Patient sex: M
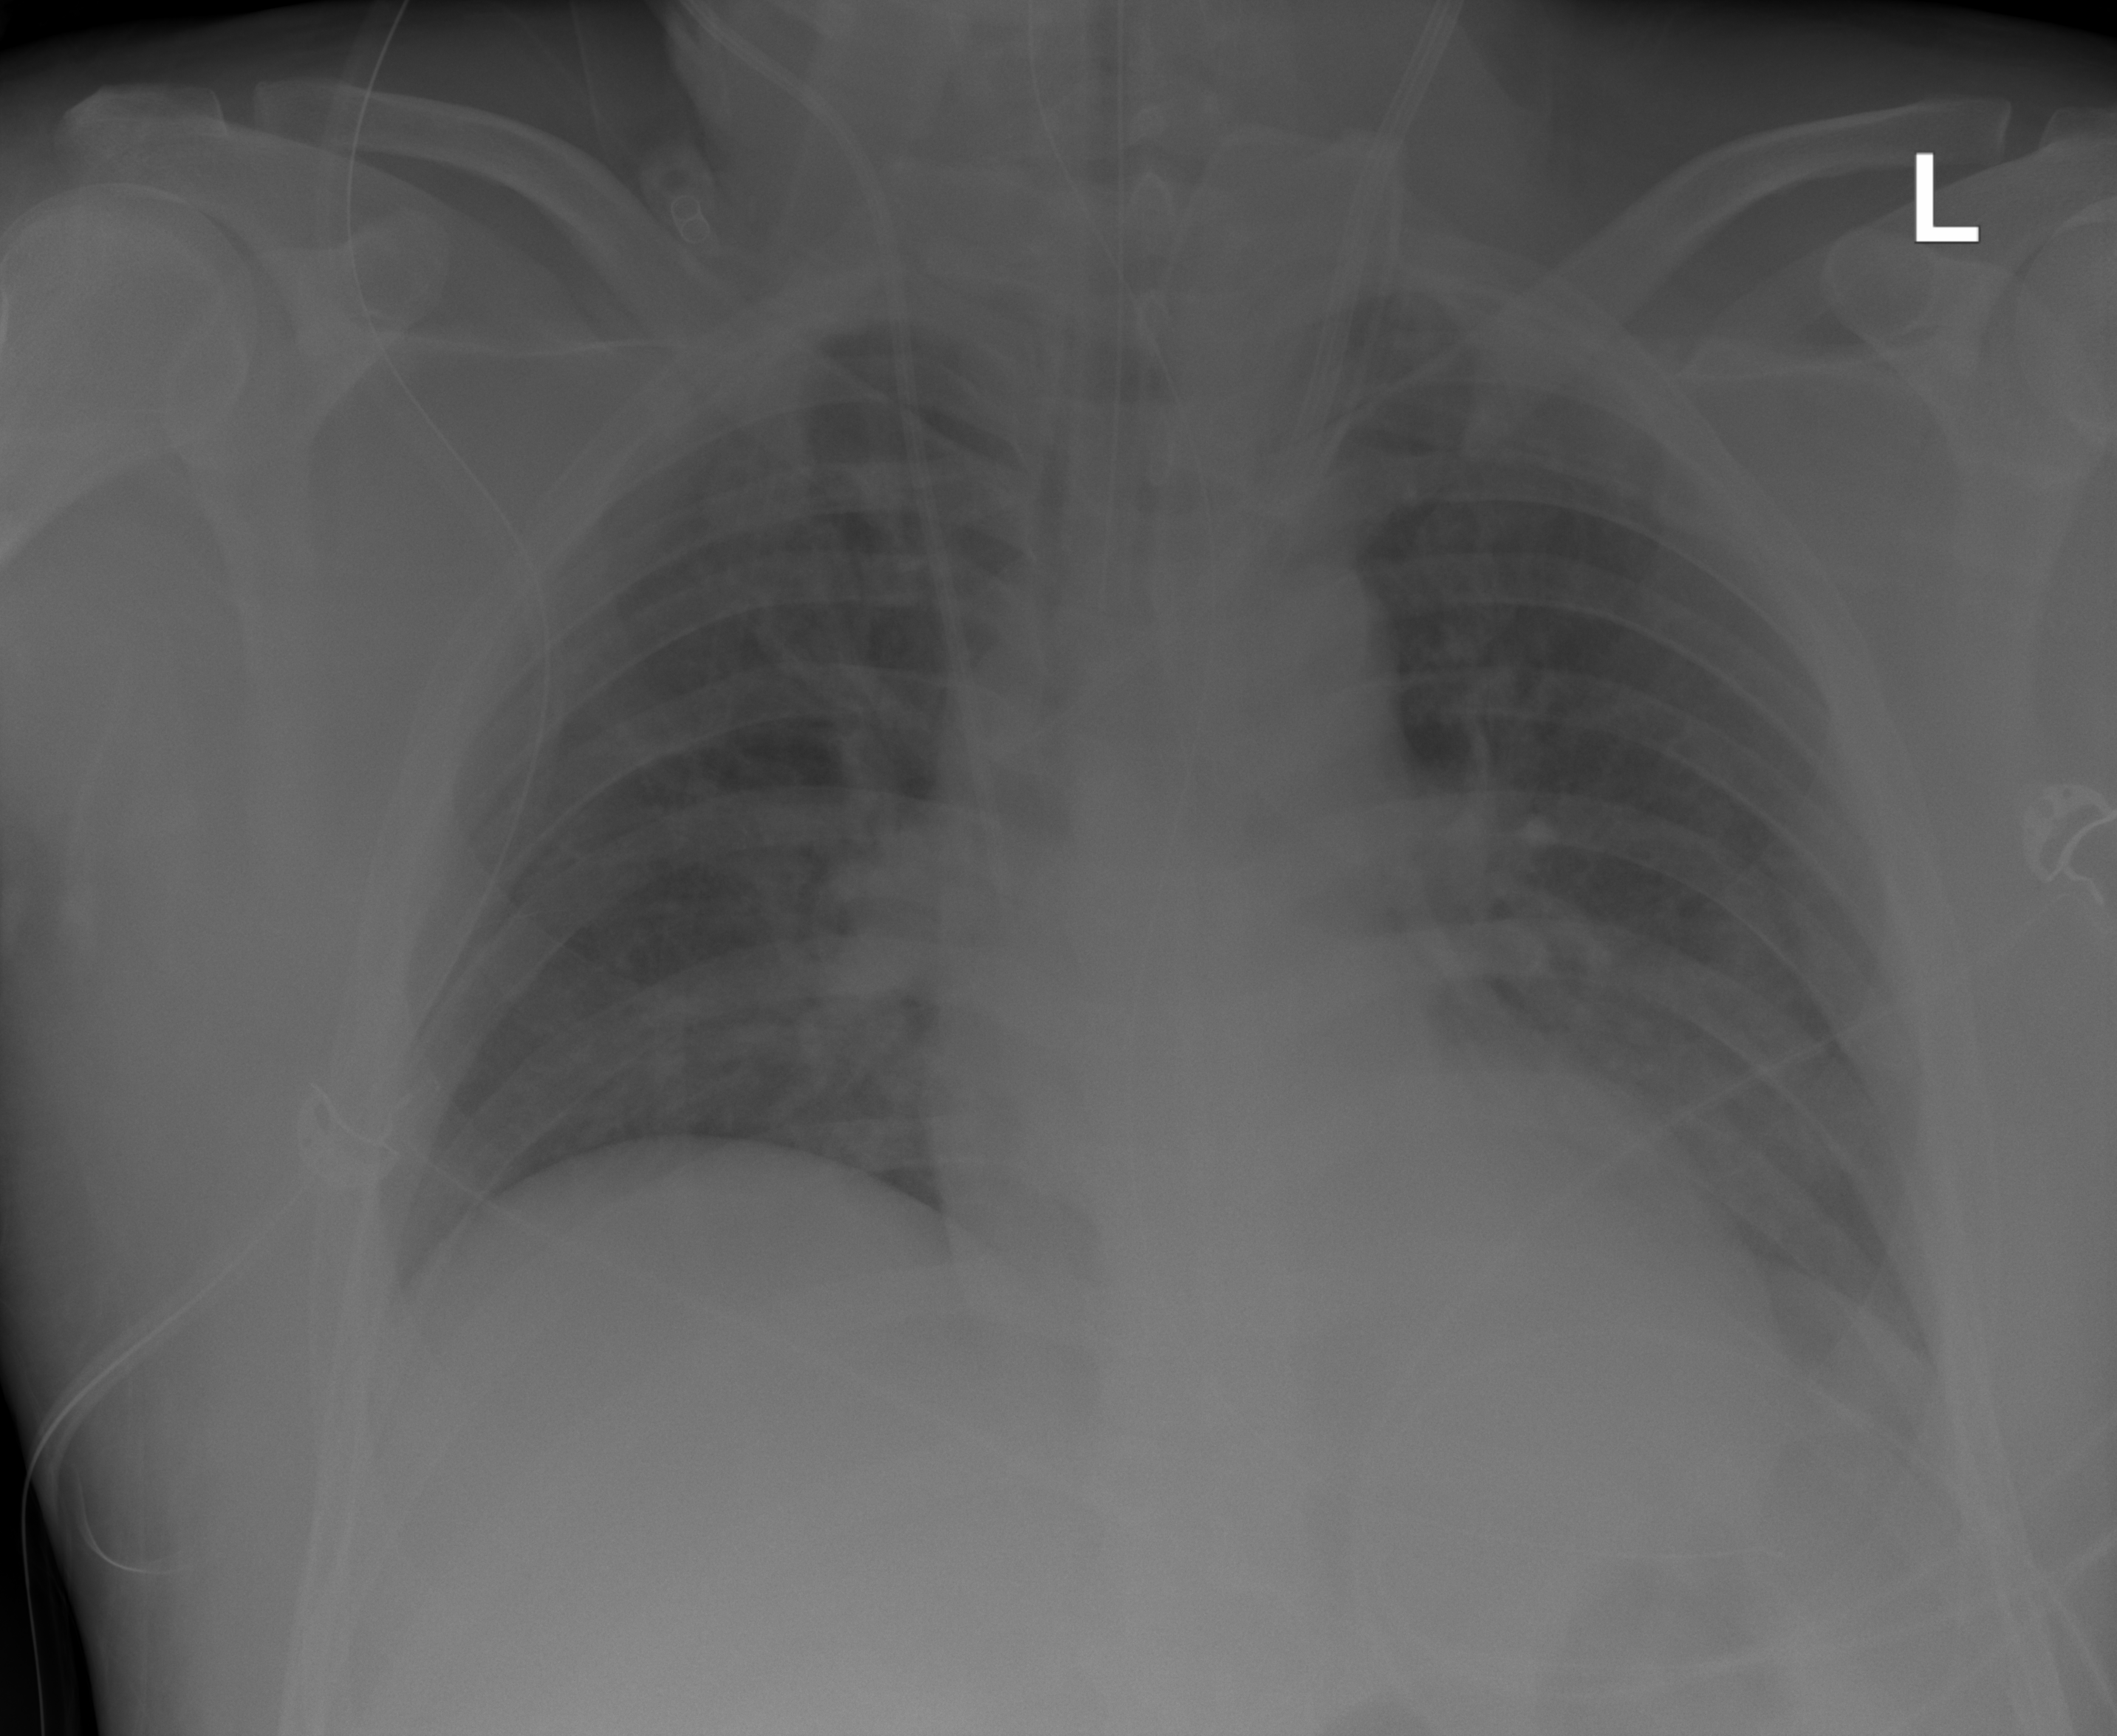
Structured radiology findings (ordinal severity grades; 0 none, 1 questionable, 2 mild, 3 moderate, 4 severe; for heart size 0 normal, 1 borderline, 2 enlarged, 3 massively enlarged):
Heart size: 2
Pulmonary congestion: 3
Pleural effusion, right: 0
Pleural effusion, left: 2
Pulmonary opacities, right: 0
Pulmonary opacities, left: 0
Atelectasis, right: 2
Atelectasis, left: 2